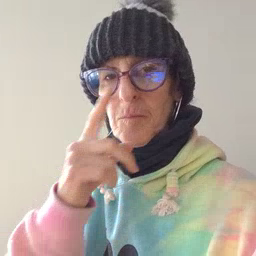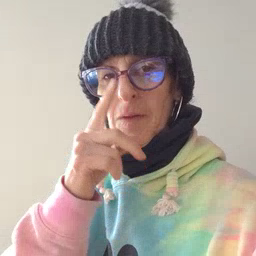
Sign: mouse